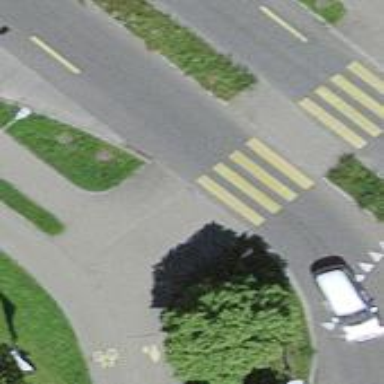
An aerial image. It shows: Uncontrolled road crossing.